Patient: sex M, age 36
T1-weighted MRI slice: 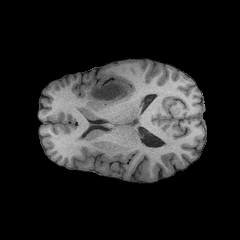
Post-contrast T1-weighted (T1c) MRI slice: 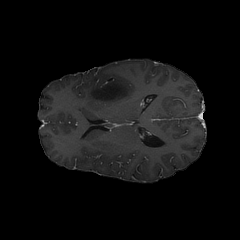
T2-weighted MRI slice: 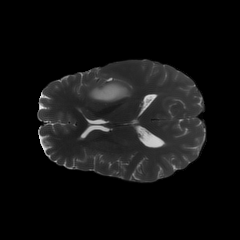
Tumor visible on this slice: yes
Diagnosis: Astrocytoma, IDH-mutant
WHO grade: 3